Question: I've read almost all posts refering to this issue. Most of the answers were "Use Javascript API instead". I don't think that is a valid answer. I'm trying to set the referers on the Google's API Console so I can test both locally and from my dev server.
This is my API key from the Google's API console:

This is my request:
'''
Request URL:https://maps.googleapis.com/maps/api/place/autocomplete/json?input=a&sensor=false&key=AIzaSyABBKjubUcAk69Kijktx-XXXXXXXXXX
Accept:*/*
Origin:http://localhost:5000
Referer:http://localhost:5000/users/profile/edit/location/
User-Agent:Mozilla/5.0 (Macintosh; Intel Mac OS X 10_7_4) AppleWebKit/537.1 (KHTML, like Gecko) Chrome/21.0.1180.75 Safari/537.1
'''
I'm getting the well-known error:
'''
Origin http://localhost:5000 is not allowed by Access-Control-Allow-Origin.
'''
I have also tried the "Any referer" API key with no success.
Aren't this referers setted in order to allow this kind of AJAX calls?
I'm running a Django app on a Gunicorn server, can it be something related to the '5000' port?
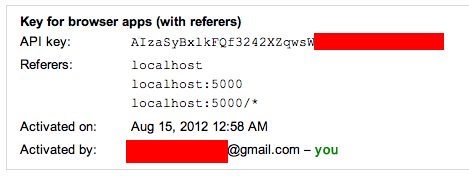
Answer: Ok there is an other solution that should work:
Try using a ssh tunnel.
If you use <URL> the setup is quite easy.
- 'sudo gem install localtunnel'- -
Here's an example:
'$ localtunnel -k ~/.ssh/id_rsa.pub 8080'
You should see something like this:
Port 8080 is now publicly accessible from <URL> ...
You can now put this URI into the Google Console.
But be aware that your localhost is publicly available when you use this solution.